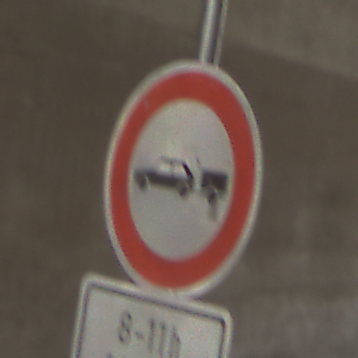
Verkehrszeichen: VerbotPersonenkraftwagenMitAnhaenger
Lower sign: ZeitangabenOhneBeschraenkungAufWochentage2
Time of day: Midday
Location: Roofed (Tunnel)
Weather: NotSpecified
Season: NotSpecified
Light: Natural